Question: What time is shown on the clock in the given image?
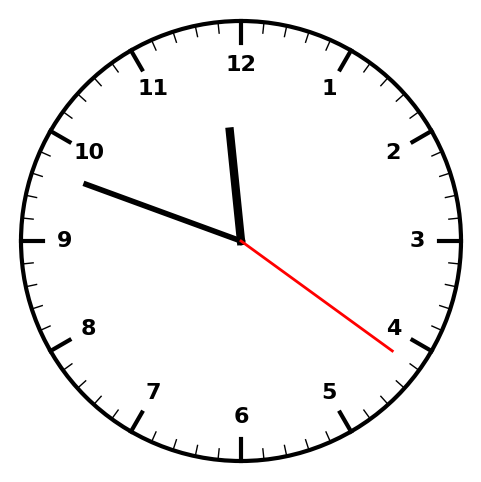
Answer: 11:48:21